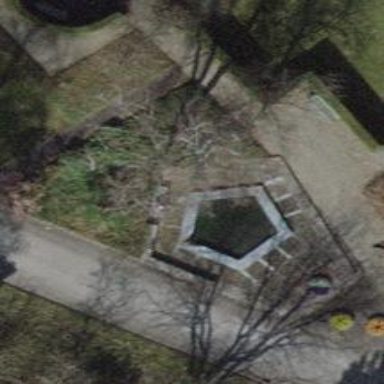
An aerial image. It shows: Beautiful fountain.